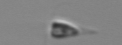
Label: Calciopappus